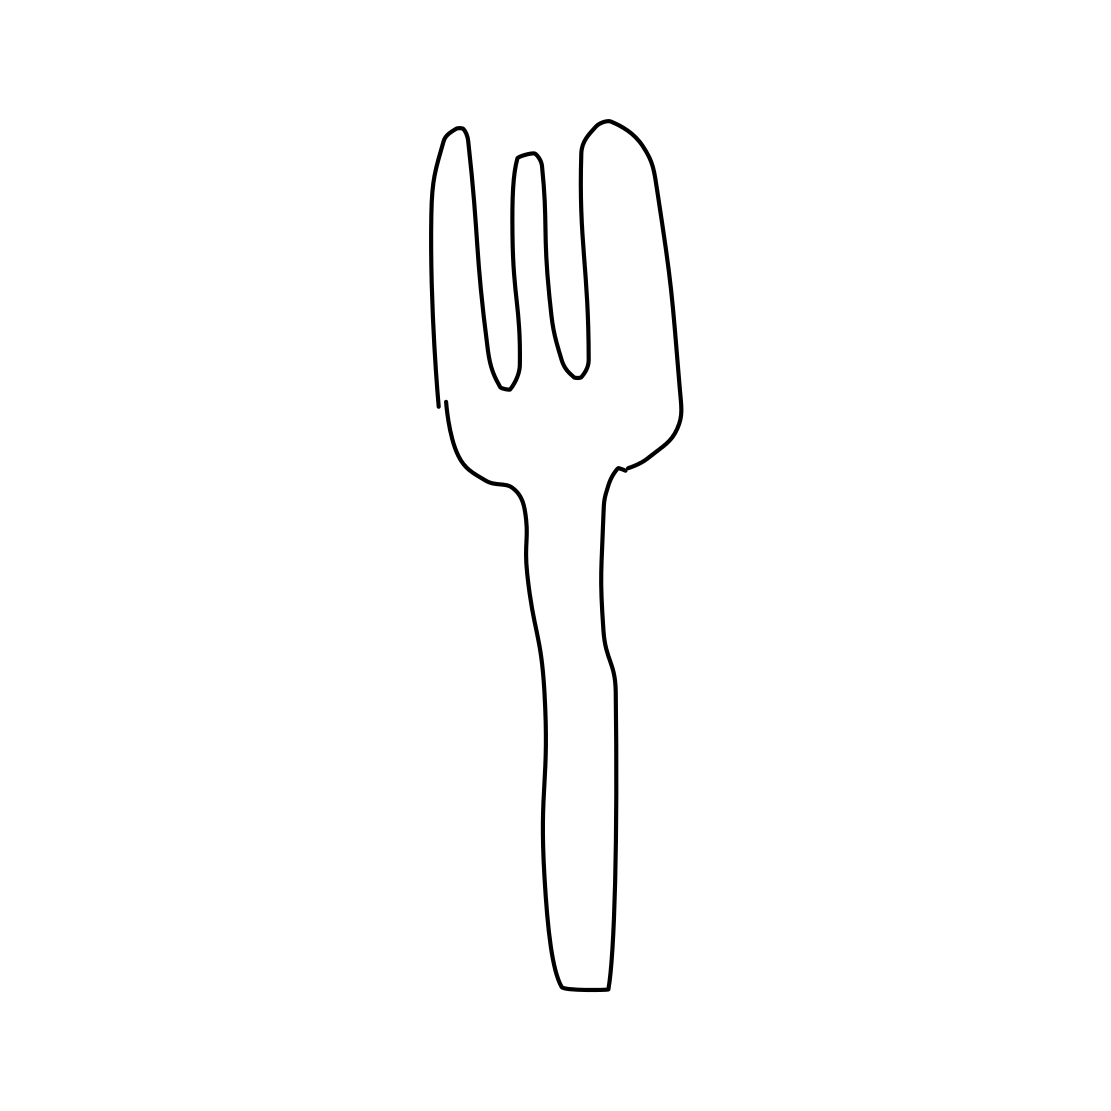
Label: fork